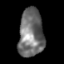
Tissue: skin
Cell type: Epithelial cells
Senescence score: 0.2797
Nuclear area (px): 1171
Mean DAPI intensity: 113.307